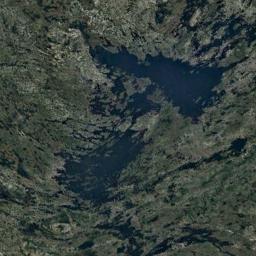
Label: lake